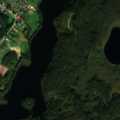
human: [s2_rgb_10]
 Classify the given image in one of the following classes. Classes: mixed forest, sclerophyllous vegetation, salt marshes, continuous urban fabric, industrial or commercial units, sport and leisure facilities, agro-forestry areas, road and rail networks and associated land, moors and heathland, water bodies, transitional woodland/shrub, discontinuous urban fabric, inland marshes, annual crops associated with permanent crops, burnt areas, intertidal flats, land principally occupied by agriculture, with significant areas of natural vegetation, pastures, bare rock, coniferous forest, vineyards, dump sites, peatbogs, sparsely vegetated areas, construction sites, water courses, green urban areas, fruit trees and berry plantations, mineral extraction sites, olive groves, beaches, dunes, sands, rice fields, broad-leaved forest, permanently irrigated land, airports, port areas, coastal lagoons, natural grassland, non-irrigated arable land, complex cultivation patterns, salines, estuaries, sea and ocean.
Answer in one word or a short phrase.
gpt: discontinuous urban fabric, land principally occupied by agriculture, with significant areas of natural vegetation, coniferous forest, transitional woodland/shrub, water bodies